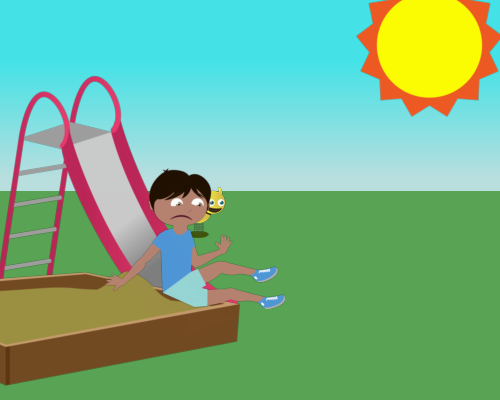
top right there is a sun bottom left a large sandbox above sandbox on left a large slide at bottom of slide is sad boy legs out facing right behind his head is a bee toy in front of him a surprised girl facing left eyes at horizon bee thing is facing right